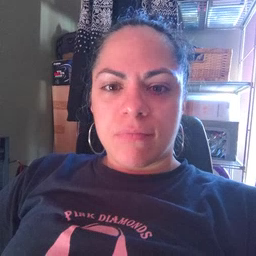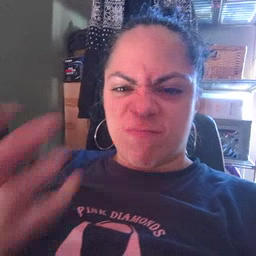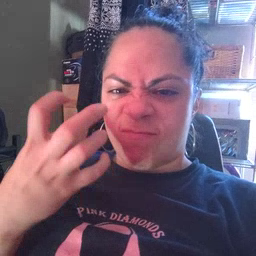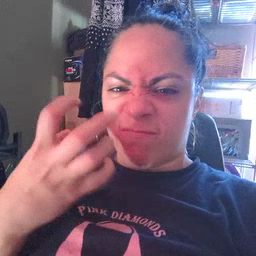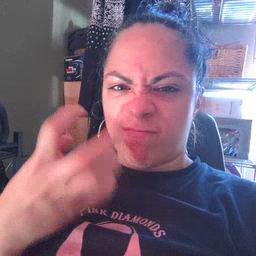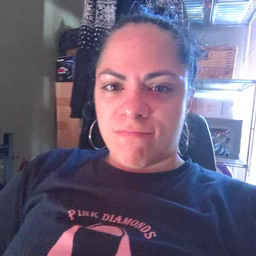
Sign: yucky